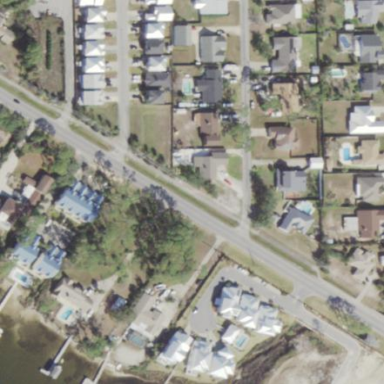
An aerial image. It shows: This residential area consists of single-family homes.